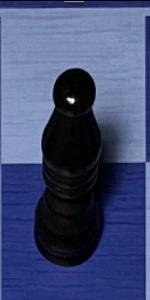
Label: Bishop_Black